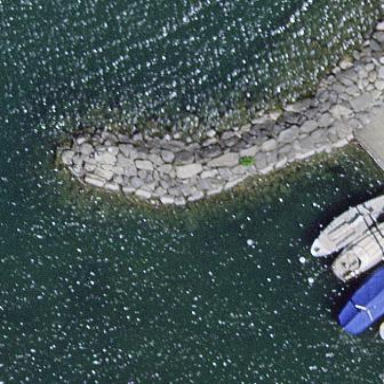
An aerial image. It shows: Breakwater structure.